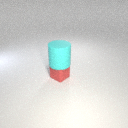
large cyan rubber cylinder above small red rubber cube